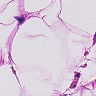
Metastatic tissue present: no